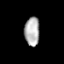
Tissue: prostate
Cell type: T cells
Senescence score: 0.3081
Nuclear area (px): 426
Mean DAPI intensity: 176.167